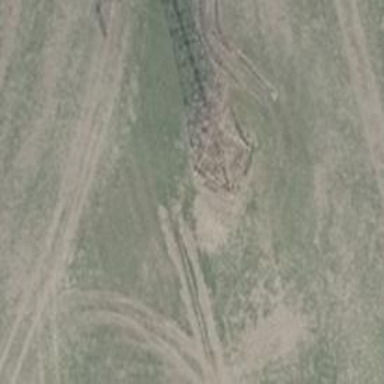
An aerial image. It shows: Power tower.